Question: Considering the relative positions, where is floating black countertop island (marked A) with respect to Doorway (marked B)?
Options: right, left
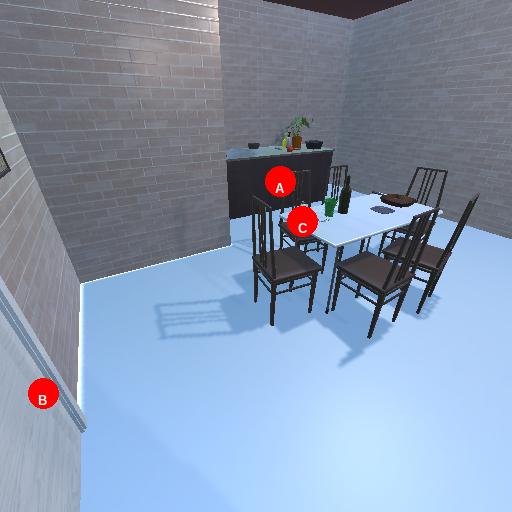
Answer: right